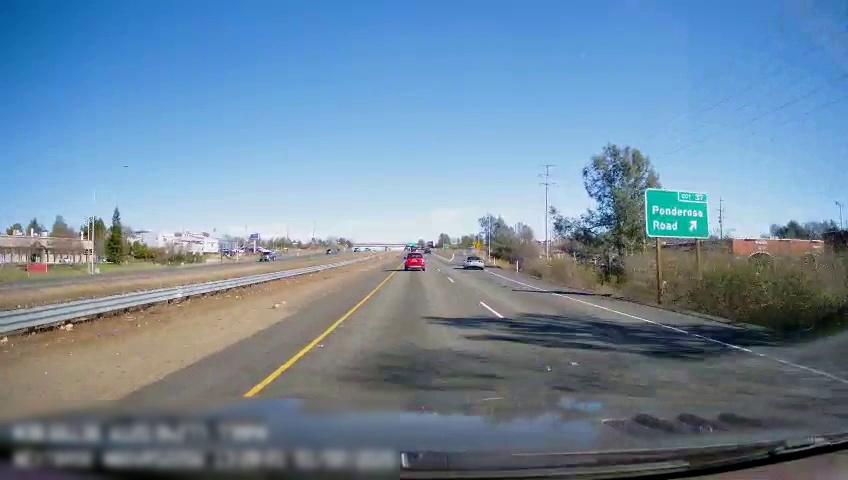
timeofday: Day
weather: Sunny
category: Drivable Space
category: Drivable Space
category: Vehicles | SUV
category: Vehicles | Car
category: Vehicles | Truck
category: Lanes | Current Lane
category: Lanes | Current Lane
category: Lanes | Alternate Lane
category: Lanes | Alternate Lane
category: Lanes | Alternate Lane
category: Traffic | Signs